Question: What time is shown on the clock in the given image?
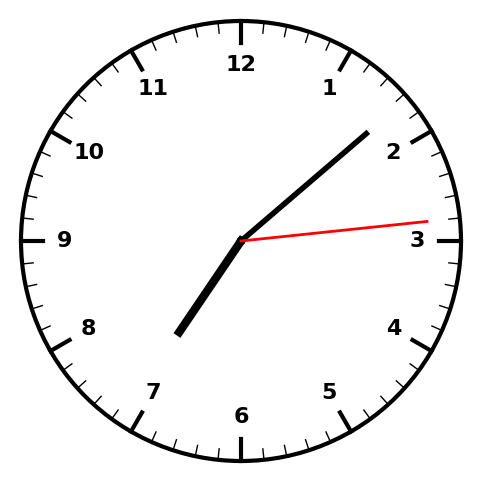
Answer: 07:08:14